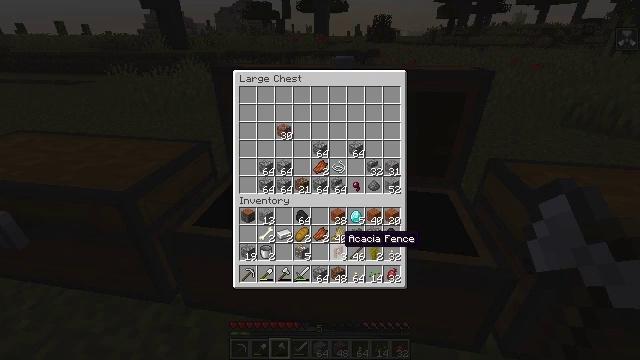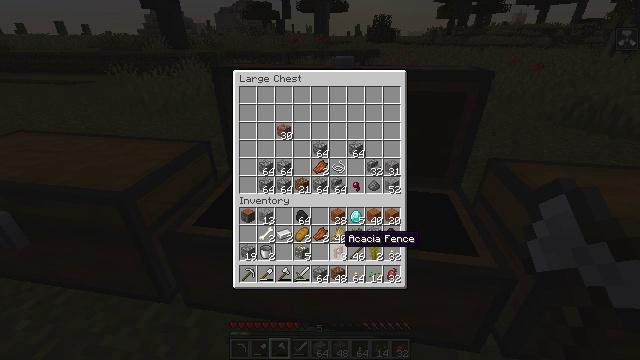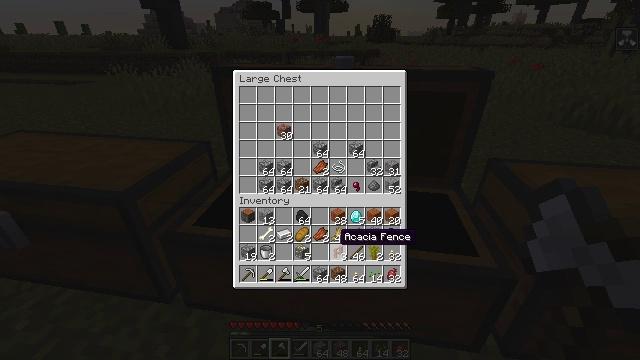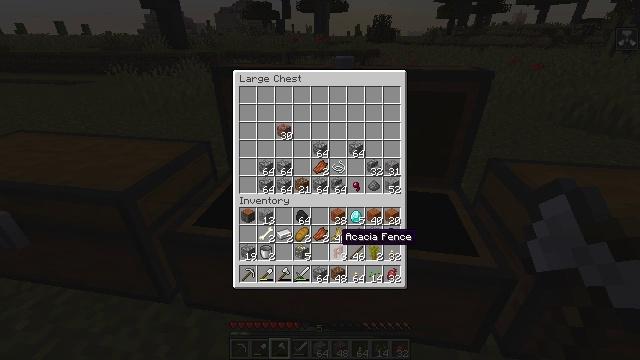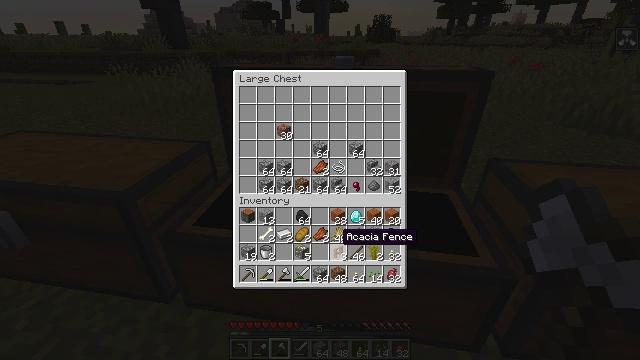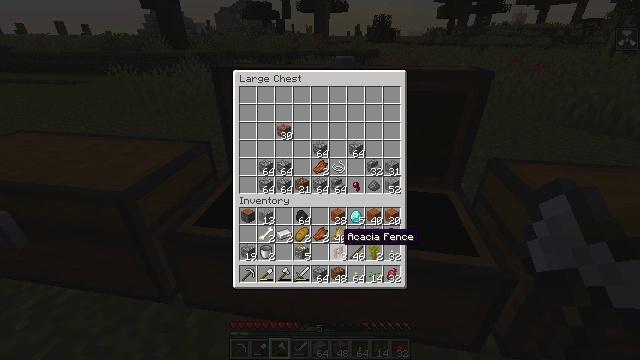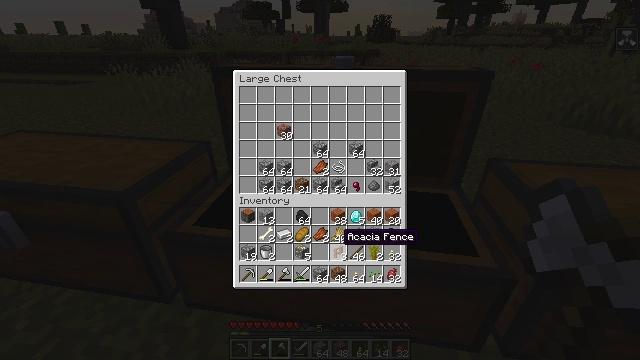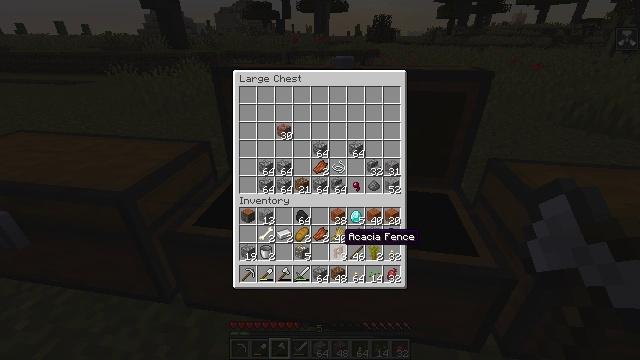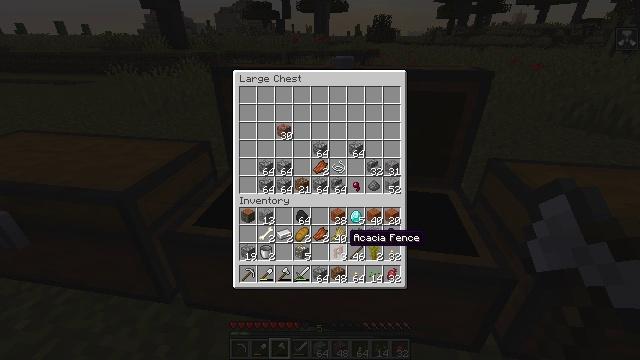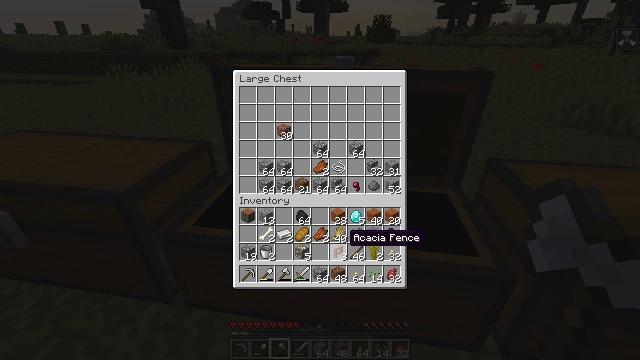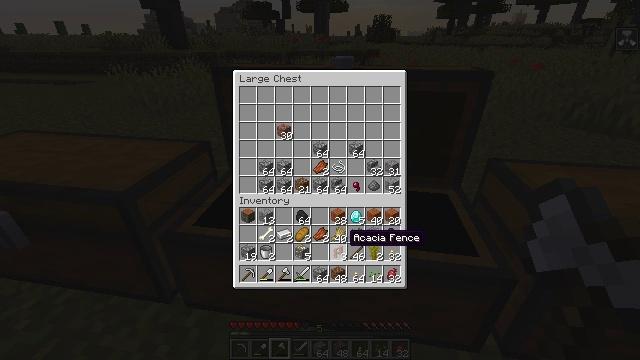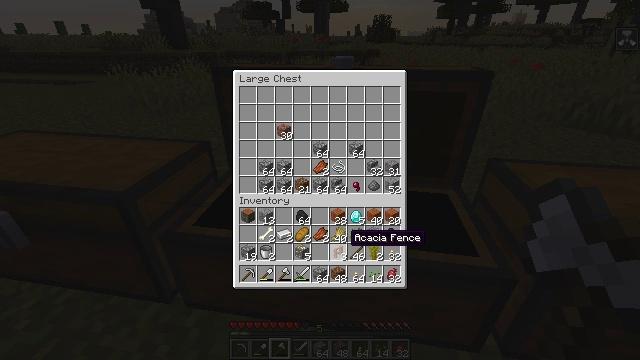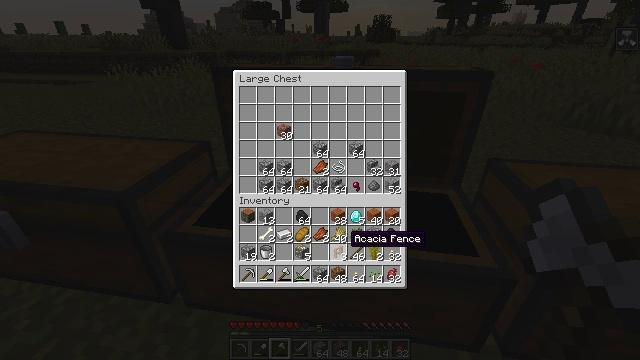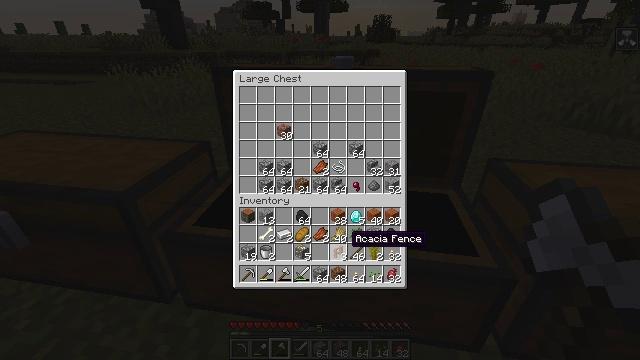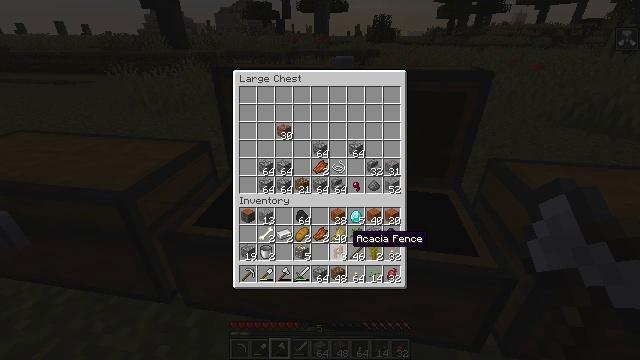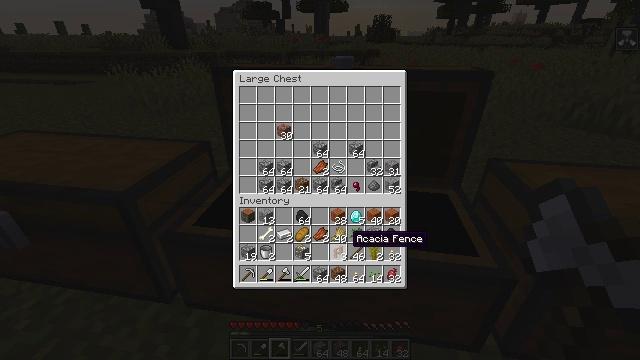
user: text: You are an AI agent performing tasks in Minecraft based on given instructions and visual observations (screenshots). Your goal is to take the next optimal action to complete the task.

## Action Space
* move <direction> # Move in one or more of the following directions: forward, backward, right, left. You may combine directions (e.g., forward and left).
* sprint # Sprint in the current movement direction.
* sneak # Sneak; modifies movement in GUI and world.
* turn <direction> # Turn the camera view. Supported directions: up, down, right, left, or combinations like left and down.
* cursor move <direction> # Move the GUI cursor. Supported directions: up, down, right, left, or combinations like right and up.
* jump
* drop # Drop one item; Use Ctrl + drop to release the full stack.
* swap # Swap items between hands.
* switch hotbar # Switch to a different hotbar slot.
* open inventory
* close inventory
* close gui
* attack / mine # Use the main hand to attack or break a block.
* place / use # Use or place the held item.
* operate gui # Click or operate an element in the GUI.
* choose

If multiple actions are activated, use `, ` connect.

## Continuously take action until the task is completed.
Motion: motion action
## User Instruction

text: Craft an acacia fence.
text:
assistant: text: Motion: open gui
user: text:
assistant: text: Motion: no_op
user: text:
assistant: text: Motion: no_op
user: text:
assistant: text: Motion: no_op
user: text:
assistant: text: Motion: no_op
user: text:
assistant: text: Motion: no_op
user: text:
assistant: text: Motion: no_op
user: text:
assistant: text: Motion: no_op
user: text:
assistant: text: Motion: no_op
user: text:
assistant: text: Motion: no_op
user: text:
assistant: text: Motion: no_op
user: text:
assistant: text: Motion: no_op
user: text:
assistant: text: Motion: no_op
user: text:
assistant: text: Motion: no_op
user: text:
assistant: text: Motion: no_op
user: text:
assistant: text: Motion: cursor move right
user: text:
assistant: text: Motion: cursor move right
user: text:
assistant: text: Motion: cursor move right
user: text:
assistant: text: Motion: no_op
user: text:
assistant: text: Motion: cursor move left
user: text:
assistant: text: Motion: cursor move left
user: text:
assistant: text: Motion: cursor move left
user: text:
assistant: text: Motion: no_op
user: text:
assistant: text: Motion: no_op
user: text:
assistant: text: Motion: no_op
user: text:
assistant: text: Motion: no_op
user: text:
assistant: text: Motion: no_op
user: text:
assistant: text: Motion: no_op
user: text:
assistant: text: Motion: no_op
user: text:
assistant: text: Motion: no_op